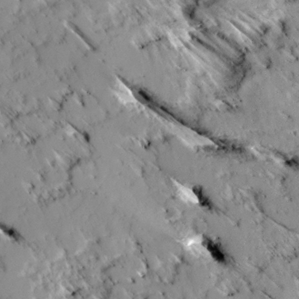
Label: non_frost